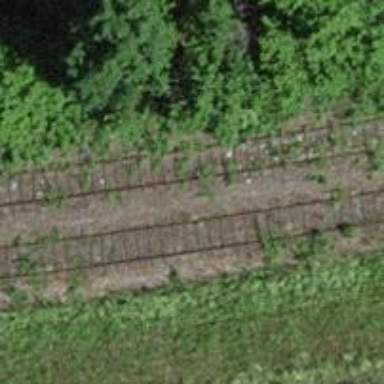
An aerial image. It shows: Disused railway with embankment.